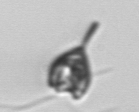
Label: Pyramimonas_longicauda